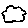
Label: cloud